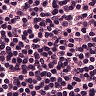
Metastatic tissue present: no